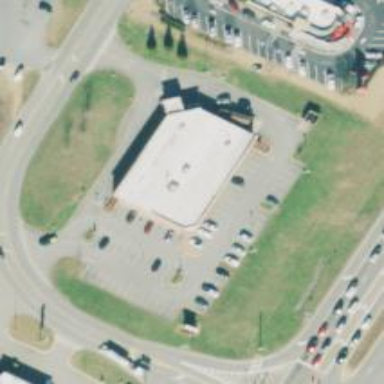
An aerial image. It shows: Retail building.